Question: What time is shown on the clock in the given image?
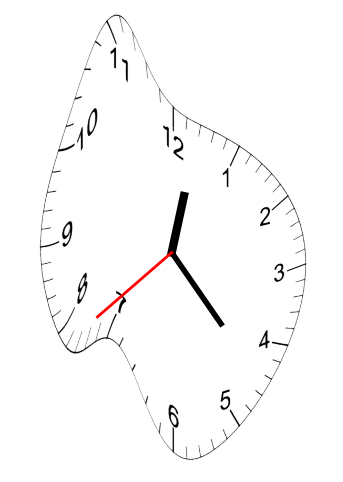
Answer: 12:22:38